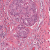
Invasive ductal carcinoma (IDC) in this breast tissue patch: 1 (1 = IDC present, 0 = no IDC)